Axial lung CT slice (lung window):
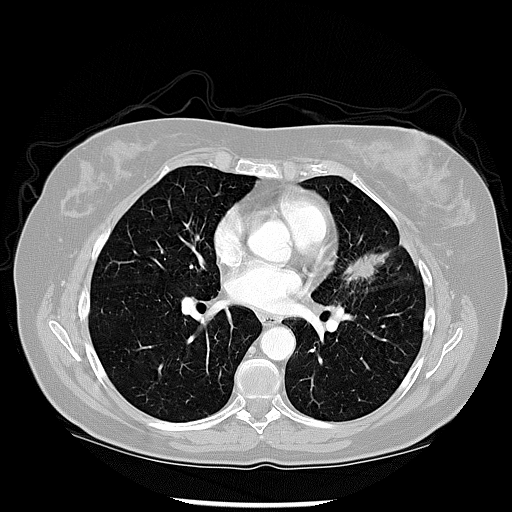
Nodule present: yes
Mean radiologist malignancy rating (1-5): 5